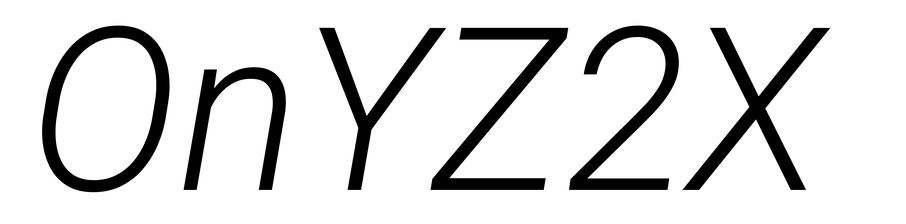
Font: Roboto-Italic_Light_Italic